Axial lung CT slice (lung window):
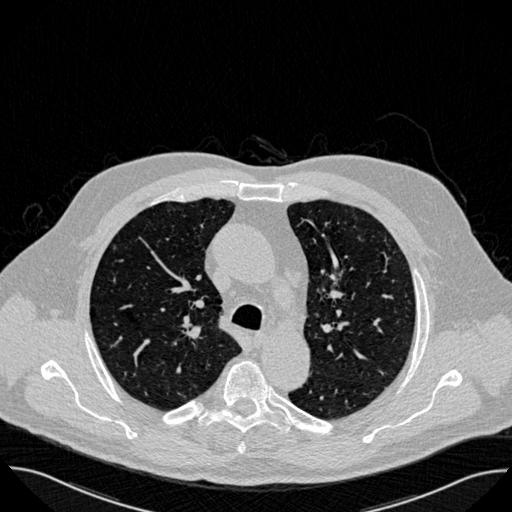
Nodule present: no